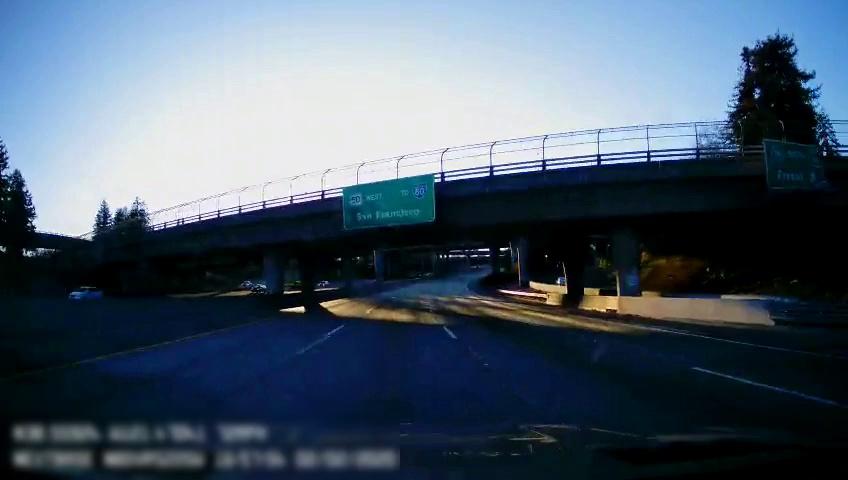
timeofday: Day
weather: Sunny
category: Drivable Space
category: Vehicles | Car
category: Vehicles | Car
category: Vehicles | Car
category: Vehicles | Car
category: Lanes | Alternate Lane
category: Lanes | Current Lane
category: Lanes | Current Lane
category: Lanes | Alternate Lane
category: Lanes | Alternate Lane
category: Traffic | Signs
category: Traffic | Signs